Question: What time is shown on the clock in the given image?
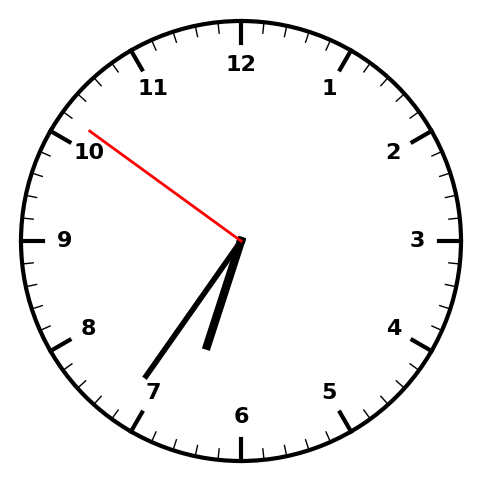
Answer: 06:35:51